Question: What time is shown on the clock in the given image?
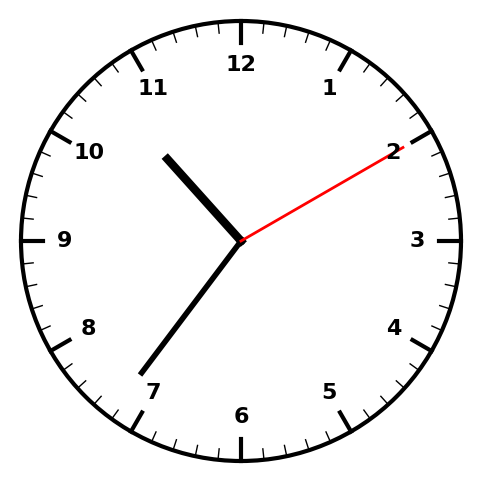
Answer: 10:36:10